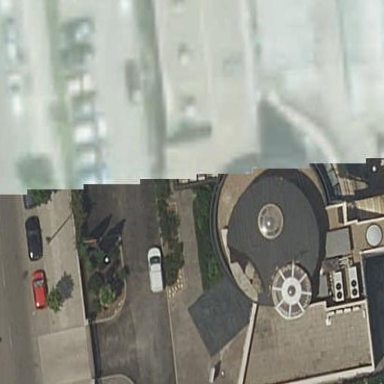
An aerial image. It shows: Office building.